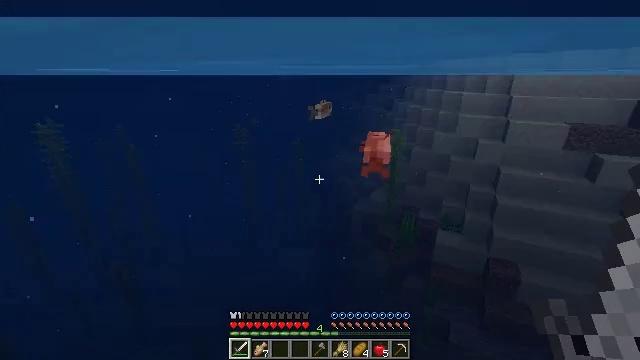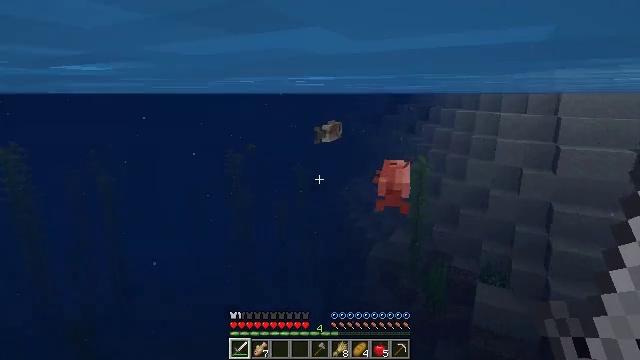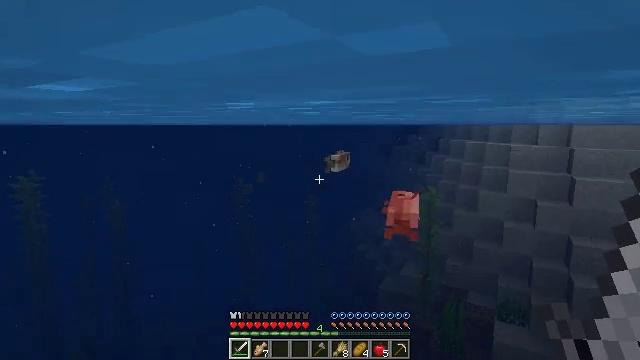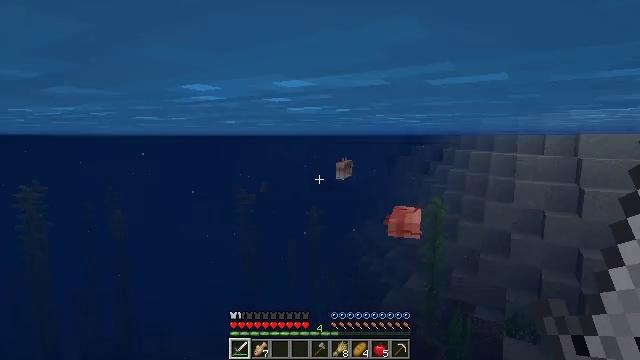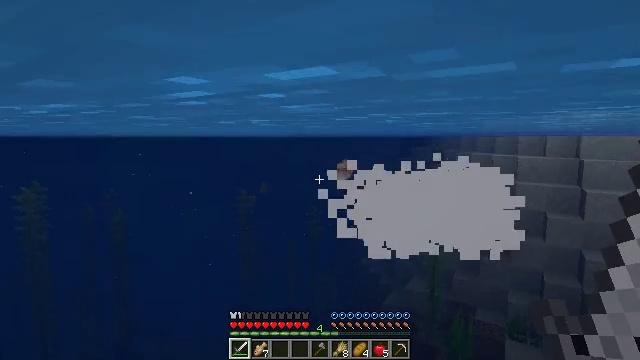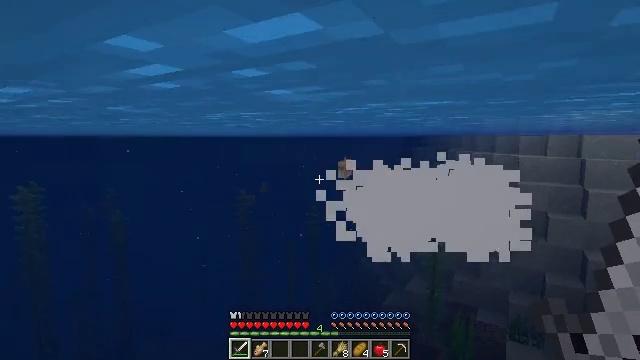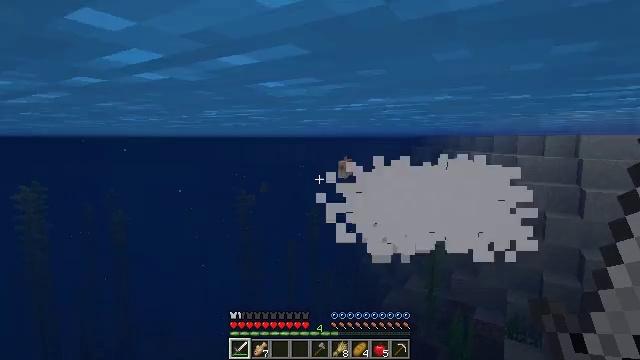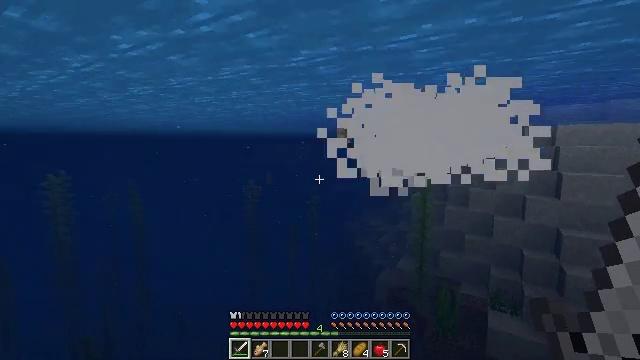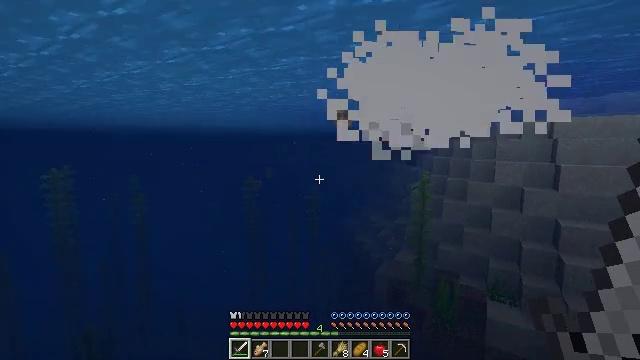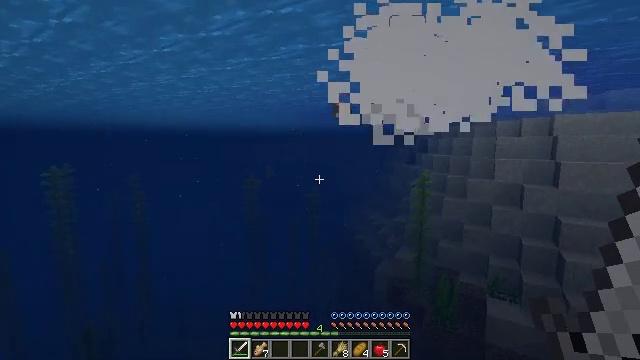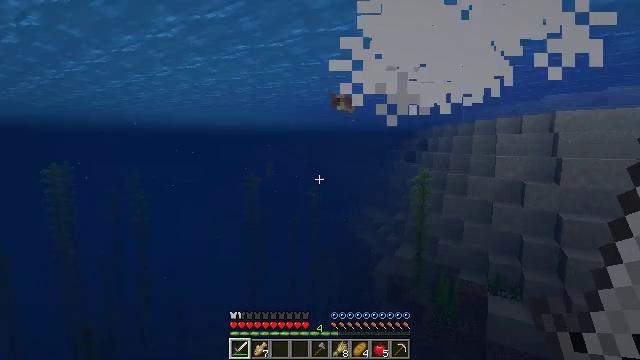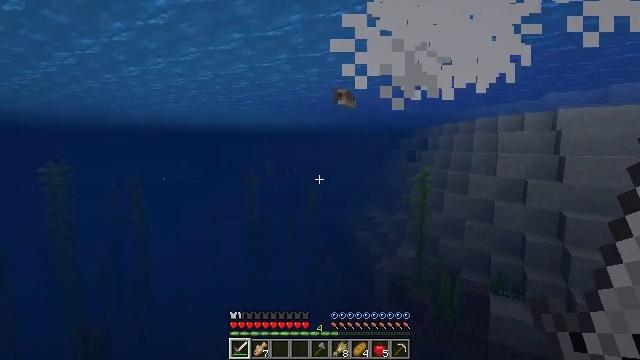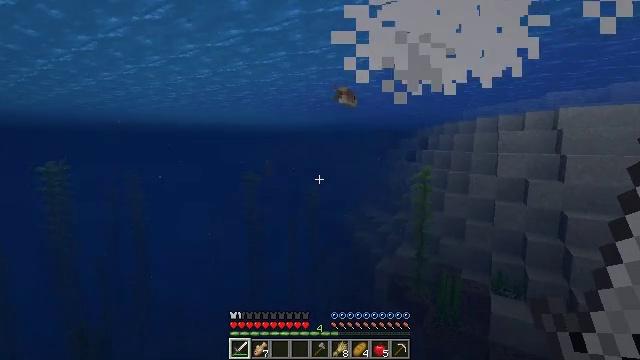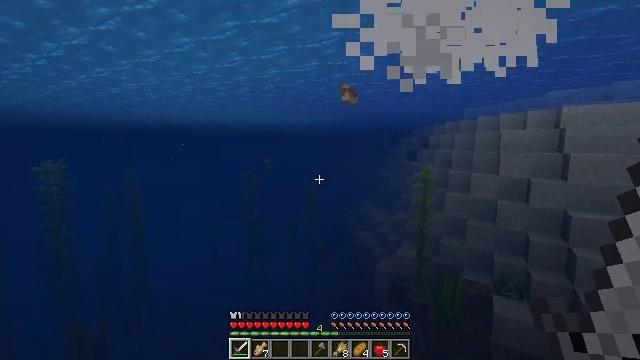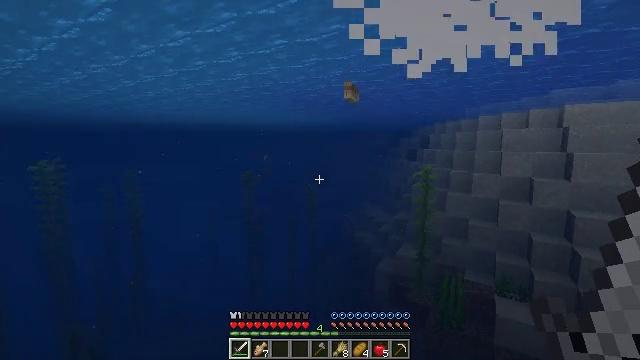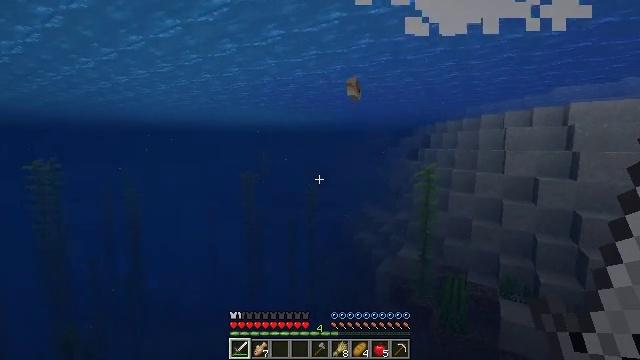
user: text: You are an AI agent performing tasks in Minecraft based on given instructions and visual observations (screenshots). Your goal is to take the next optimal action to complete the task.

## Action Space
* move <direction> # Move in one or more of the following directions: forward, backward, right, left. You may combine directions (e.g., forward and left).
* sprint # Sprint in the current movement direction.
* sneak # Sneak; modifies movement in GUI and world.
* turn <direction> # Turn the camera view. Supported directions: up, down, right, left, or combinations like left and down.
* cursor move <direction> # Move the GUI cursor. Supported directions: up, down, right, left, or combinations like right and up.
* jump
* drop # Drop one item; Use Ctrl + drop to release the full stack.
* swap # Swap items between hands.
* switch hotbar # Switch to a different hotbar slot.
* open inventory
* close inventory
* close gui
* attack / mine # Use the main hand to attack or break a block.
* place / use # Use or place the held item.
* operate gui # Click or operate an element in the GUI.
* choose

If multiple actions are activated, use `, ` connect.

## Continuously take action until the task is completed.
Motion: motion action
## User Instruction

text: Kill the cod.
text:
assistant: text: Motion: move forward and move right, turn left and up
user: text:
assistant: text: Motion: move forward, turn left and up
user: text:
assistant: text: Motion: move forward, turn up
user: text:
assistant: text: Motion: move forward
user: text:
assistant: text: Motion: move forward, sprint
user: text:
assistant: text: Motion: move forward, sprint
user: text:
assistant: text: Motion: move forward, sprint
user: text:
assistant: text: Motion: move forward, sprint
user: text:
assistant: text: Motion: move forward
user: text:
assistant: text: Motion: move forward
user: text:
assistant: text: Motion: move forward
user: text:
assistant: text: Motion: move forward
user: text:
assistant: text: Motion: move forward
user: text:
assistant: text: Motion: move forward
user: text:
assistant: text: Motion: move forward
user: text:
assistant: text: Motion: move forward
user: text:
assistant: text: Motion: move forward
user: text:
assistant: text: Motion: move forward, turn right and up
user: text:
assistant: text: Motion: move forward, turn right and up
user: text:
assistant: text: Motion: move forward
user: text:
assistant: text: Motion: move forward, turn right and up
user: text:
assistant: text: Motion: move forward, turn right and up
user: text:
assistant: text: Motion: move forward, turn right and up
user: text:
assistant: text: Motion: move forward, turn up
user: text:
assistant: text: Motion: move forward, turn up
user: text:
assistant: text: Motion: move forward, turn up
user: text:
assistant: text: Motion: move forward, turn up
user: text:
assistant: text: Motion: move forward
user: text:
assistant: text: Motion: move forward
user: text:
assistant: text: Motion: move forward